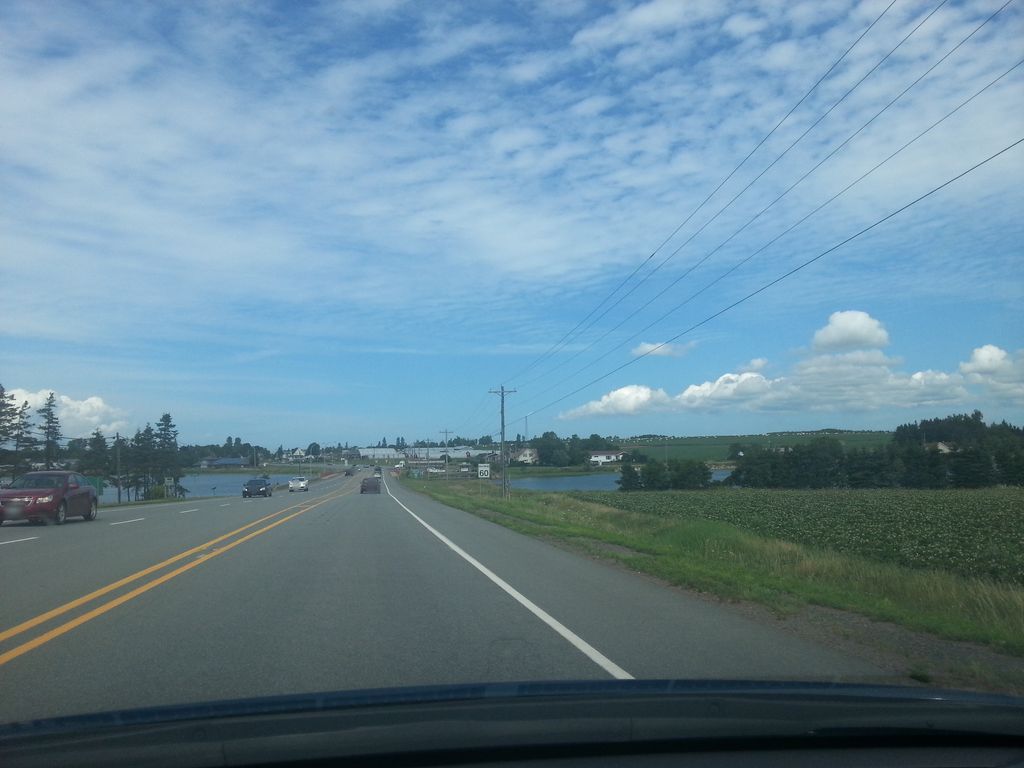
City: charlottetown